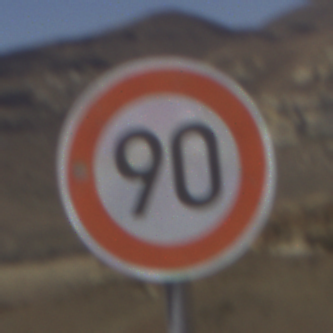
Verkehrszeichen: Geschwindigkeit90
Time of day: Midday
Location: Outdoor (Nature)
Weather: Clear
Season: NotSpecified
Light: Natural